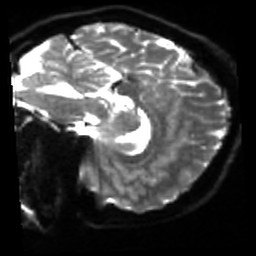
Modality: sbref
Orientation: sagittal
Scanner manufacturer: siemens
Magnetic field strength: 3 T
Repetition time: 4 s
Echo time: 0.0594 s